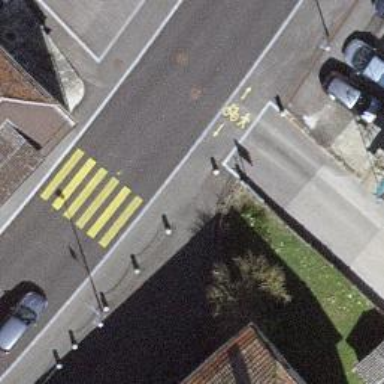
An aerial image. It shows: Footway with asphalt surface featuring zebra crossing.